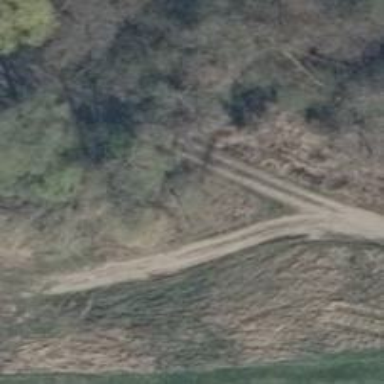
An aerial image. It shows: Track road with grade4 tracktype.